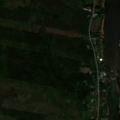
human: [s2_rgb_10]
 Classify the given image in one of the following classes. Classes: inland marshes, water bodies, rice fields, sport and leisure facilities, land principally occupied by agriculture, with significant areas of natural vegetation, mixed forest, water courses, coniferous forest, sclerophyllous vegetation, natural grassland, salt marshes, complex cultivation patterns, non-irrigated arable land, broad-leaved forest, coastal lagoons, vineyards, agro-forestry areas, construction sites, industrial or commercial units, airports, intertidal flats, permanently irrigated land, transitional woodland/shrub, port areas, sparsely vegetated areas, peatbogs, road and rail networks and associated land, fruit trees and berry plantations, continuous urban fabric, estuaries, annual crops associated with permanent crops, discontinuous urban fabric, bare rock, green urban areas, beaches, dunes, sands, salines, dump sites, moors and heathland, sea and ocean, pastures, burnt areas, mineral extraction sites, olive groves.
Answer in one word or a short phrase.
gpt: land principally occupied by agriculture, with significant areas of natural vegetation, mixed forest, transitional woodland/shrub, sea and ocean